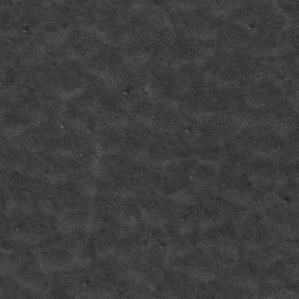
Label: frost